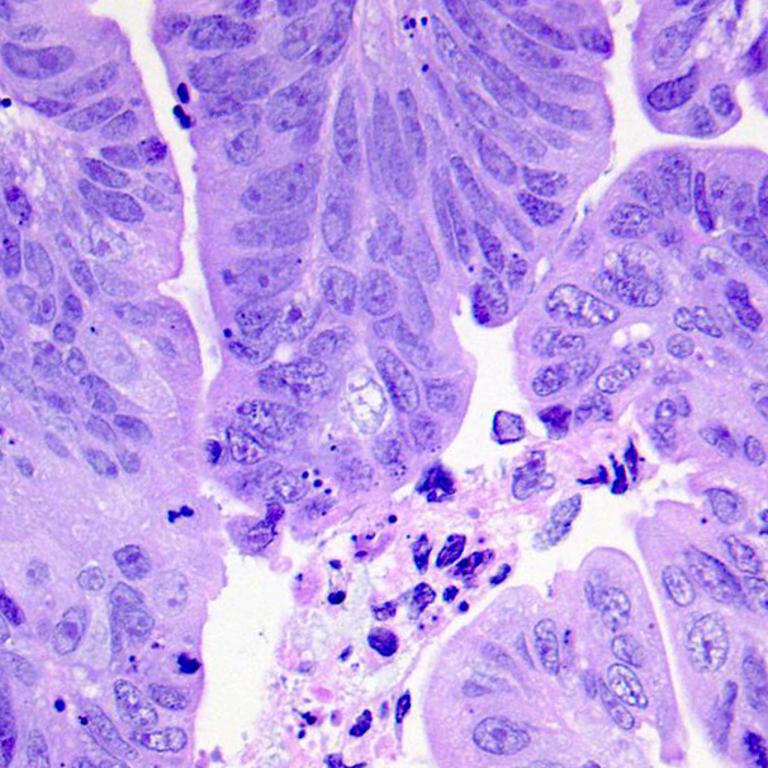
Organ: colon
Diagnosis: adenocarcinomas